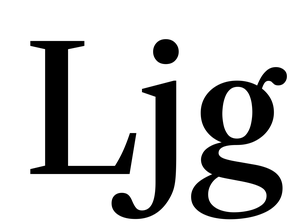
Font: LibreCaslonText_Medium